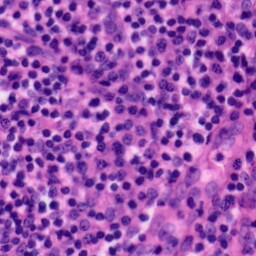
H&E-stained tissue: Tonsil